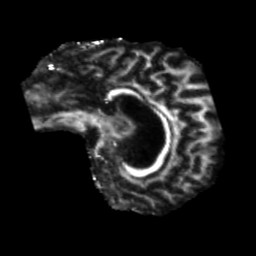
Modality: FA
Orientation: sagittal
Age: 31
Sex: female
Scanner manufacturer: siemens
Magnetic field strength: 3 T
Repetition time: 5.25 s
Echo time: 0.08 s